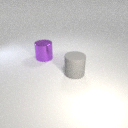
large purple metal cylinder behind large gray rubber cylinder